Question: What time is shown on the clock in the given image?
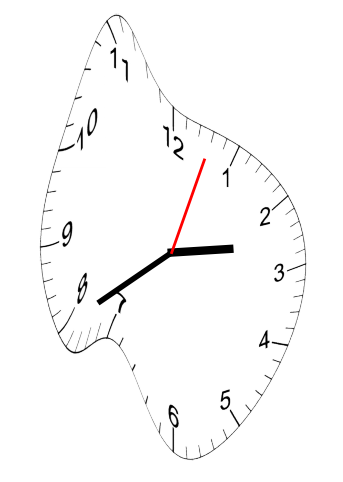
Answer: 02:40:03